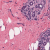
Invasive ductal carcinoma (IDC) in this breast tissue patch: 0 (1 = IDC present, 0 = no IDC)